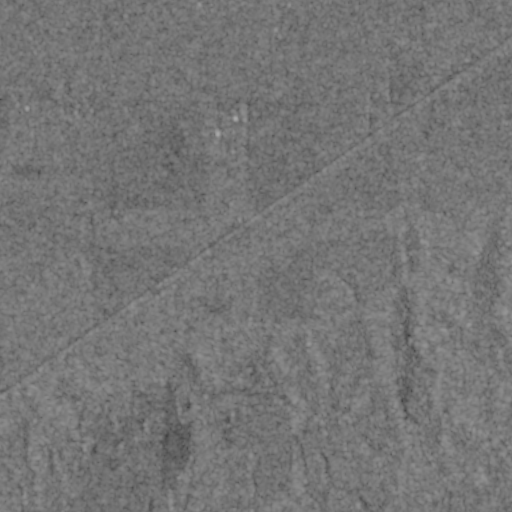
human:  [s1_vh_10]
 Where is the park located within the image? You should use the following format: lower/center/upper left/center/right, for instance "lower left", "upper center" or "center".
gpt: The park is located in the center right of the image.
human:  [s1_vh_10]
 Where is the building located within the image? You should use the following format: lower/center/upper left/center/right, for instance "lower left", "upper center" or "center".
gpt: There is no building in the image.

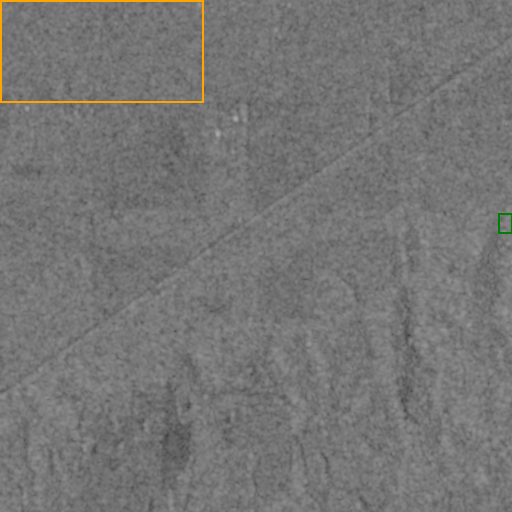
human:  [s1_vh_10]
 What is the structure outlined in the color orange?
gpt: The structure outlined in orange is a crop field.
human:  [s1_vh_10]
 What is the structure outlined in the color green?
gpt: The structure outlined in green is a park.
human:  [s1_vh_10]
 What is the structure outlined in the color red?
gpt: There is no red outline.